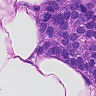
Metastatic tissue present: yes